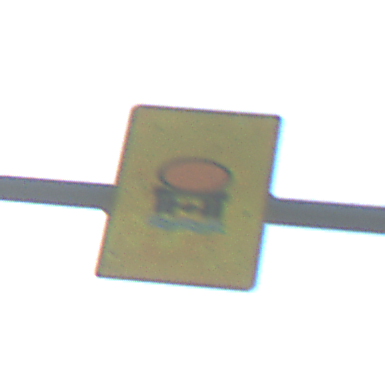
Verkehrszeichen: FahrzeugeMitWassergefaehrdenderLadungOhnePfeilsymbol
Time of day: MorningAfternoon
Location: Outdoor (Special)
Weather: Clear
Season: NotSpecified
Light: Natural